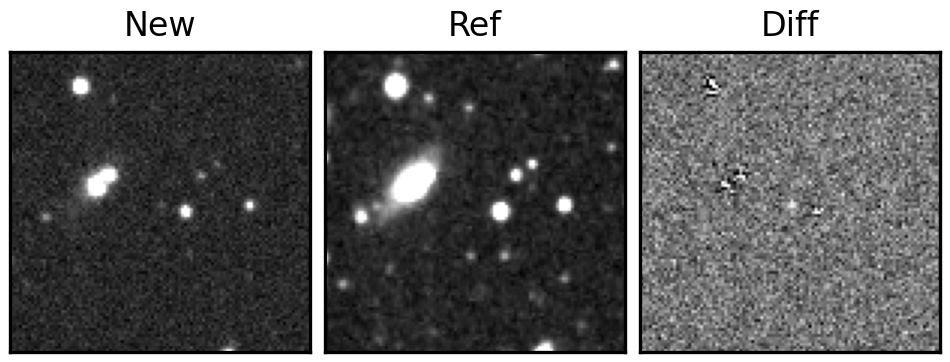
Label: real